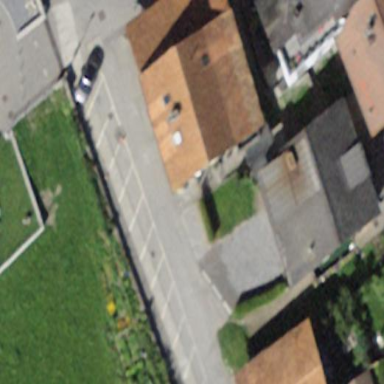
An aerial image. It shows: Parking area.